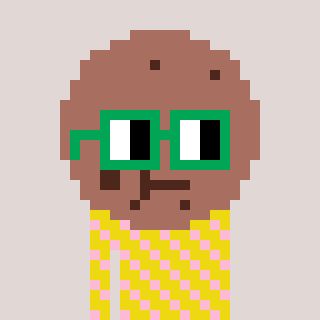
a pixel art character with square green glasses, a cookie-shaped head and a yellow-colored body on a warm background